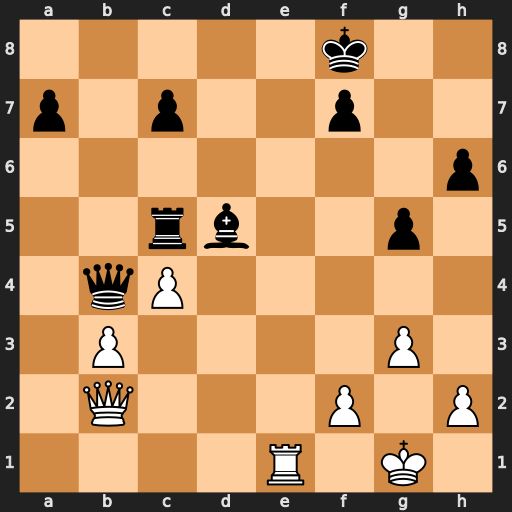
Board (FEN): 5k2/p1p2p2/7p/2rb2p1/1qP5/1P4P1/1Q3P1P/4R1K1
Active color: w
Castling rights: -
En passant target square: -
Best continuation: Qh8#